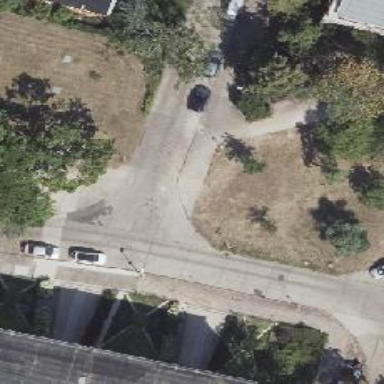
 and the sidewalk on the right side also has concrete surface."